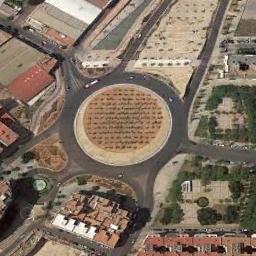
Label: roundabout